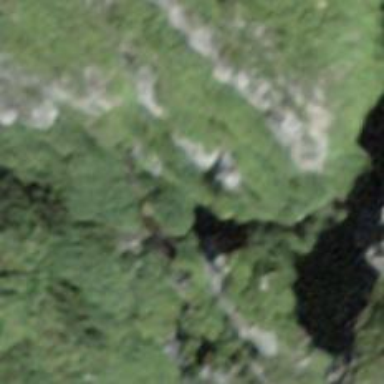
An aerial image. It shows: Natural cliff.